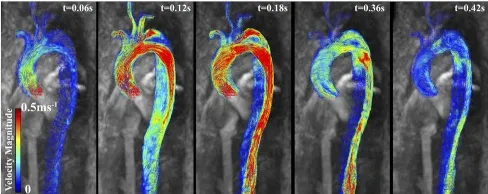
Visualisation of velocity streamlines on Circle Cardiovascular Imaging Software. At multiple time points throughout the cardiac cycle (t = 0.06, 0.12, 0.18, 0.36, and ,0.42 s).
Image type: radiology (ct)